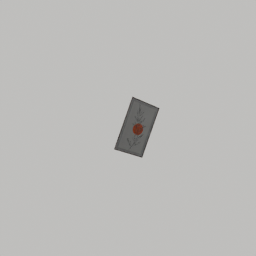
Label: decoration